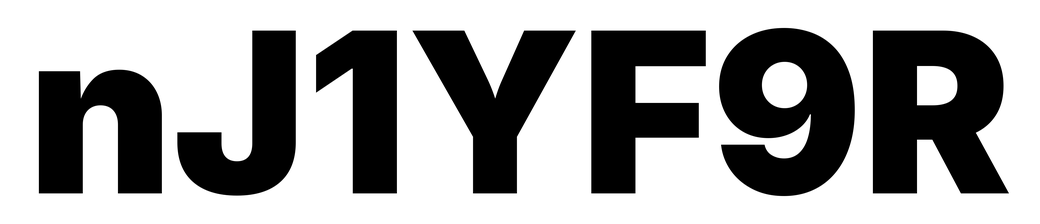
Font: Inter_Black